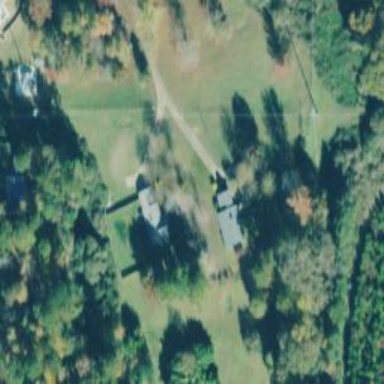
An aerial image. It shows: Simple house.